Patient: sex F, age 59
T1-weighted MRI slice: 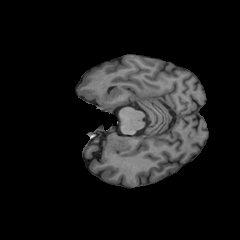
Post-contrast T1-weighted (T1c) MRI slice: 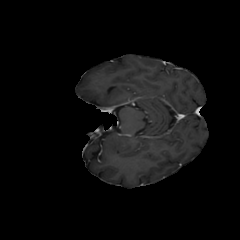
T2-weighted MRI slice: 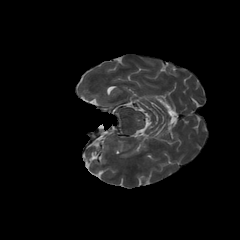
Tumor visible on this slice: no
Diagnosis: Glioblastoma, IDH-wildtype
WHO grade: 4